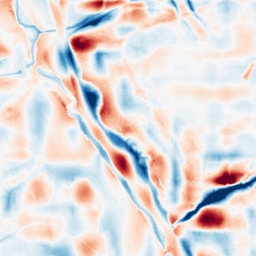
Category: wavelet
Decomposition family: wavelet_dwt
Decomposition parameters: wavelet: sym4
level: 5
Upsampling method: quadratic
Upsampling parameters: scale: 2
Upsampling scale: 2